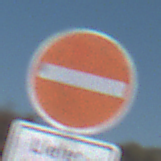
Verkehrszeichen: VerbotDerEinfahrt
Zusatzzeichen unten: BesondereFahrzeugeUndTransportgueter5
Umgebung: Outdoor, Nature
Tageszeit: Midday
Wetter: Clear
Licht: Natural
Jahreszeit: NotSpecified
Kontrast: HighContrast